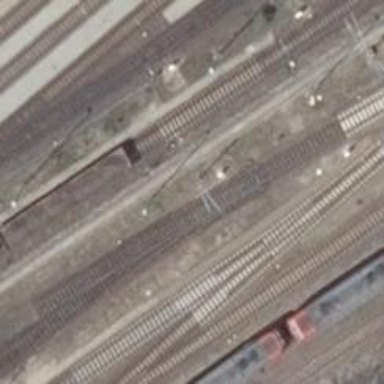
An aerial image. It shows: Railway switch.